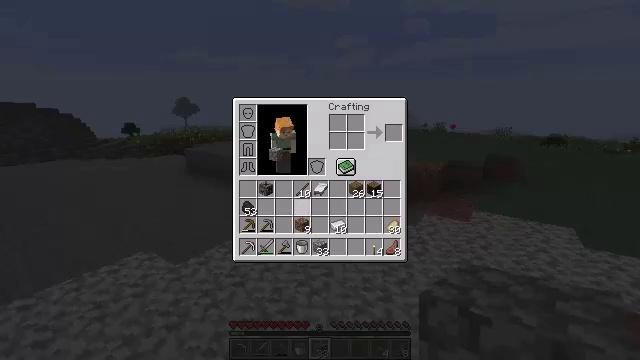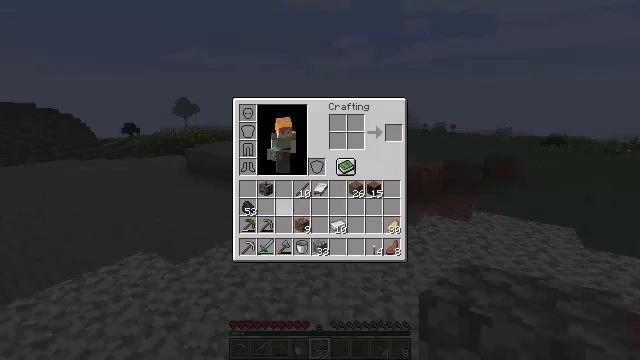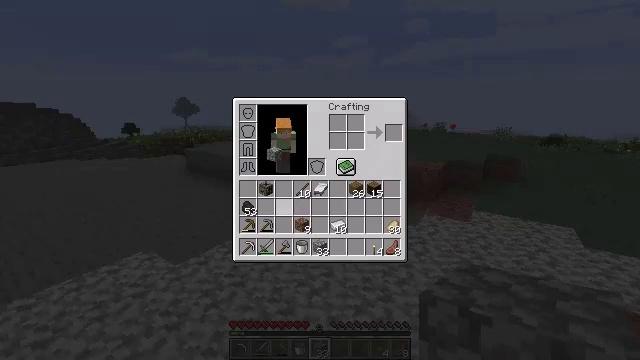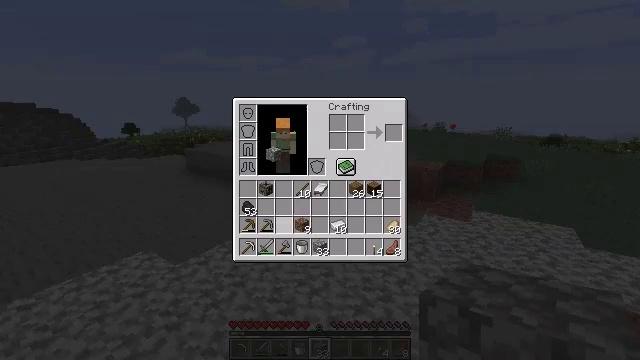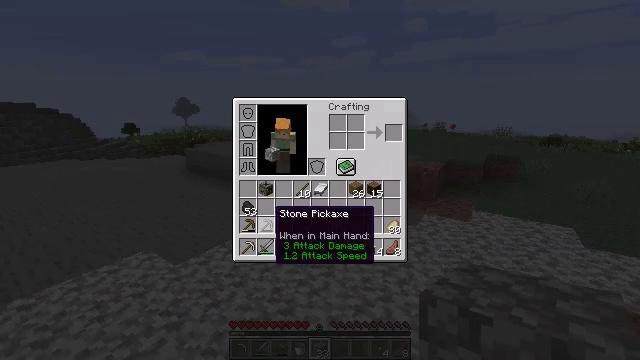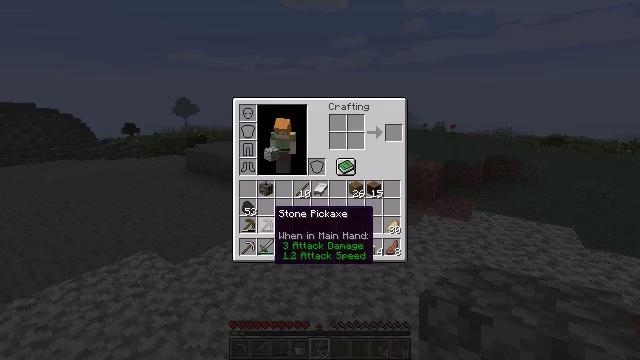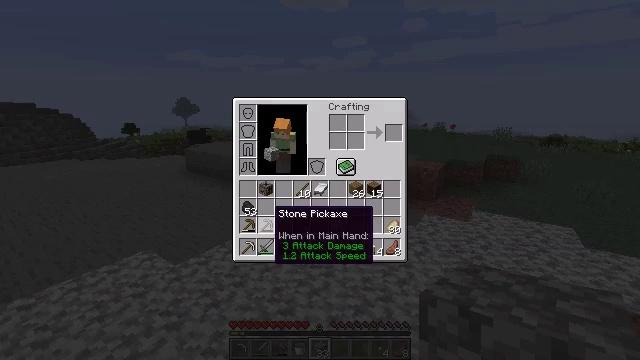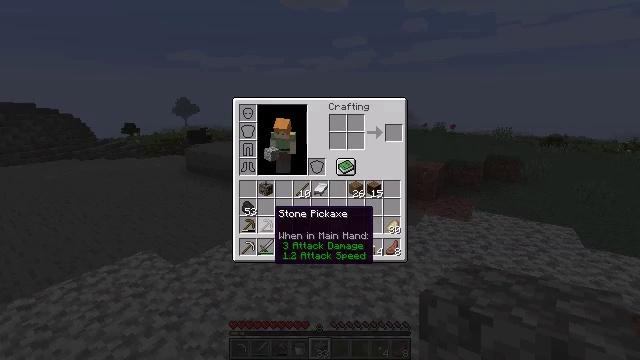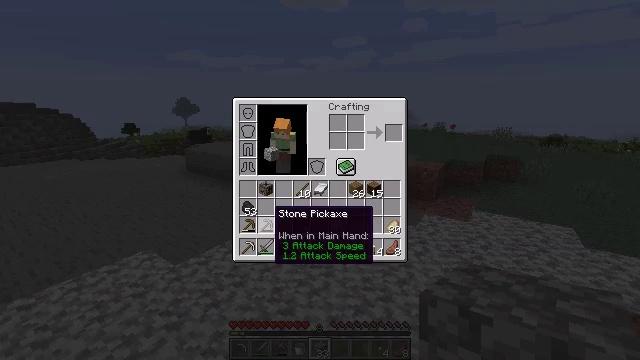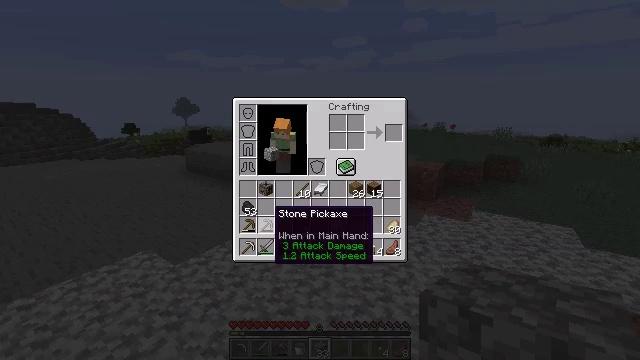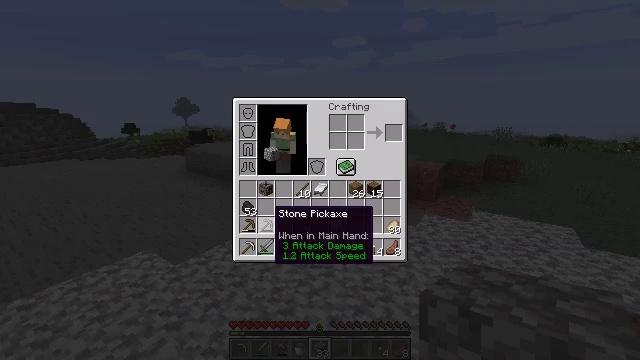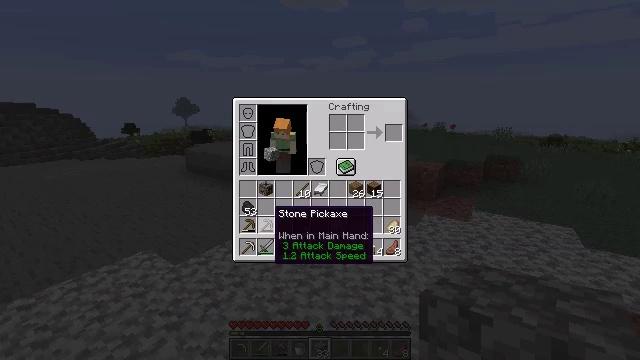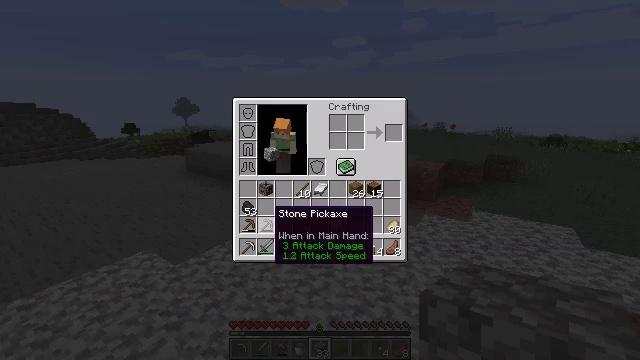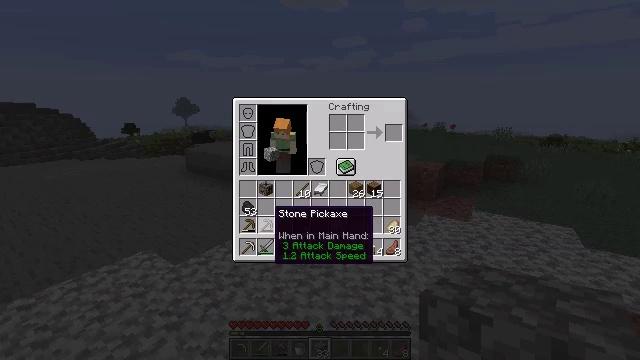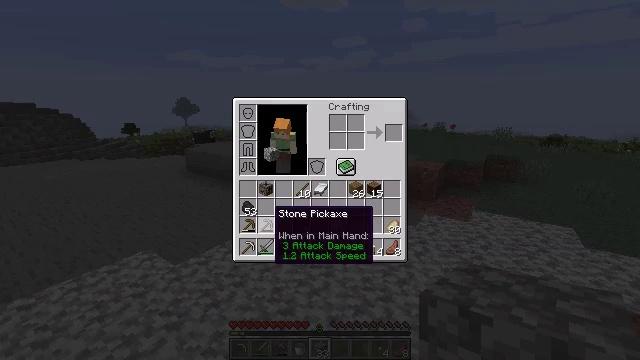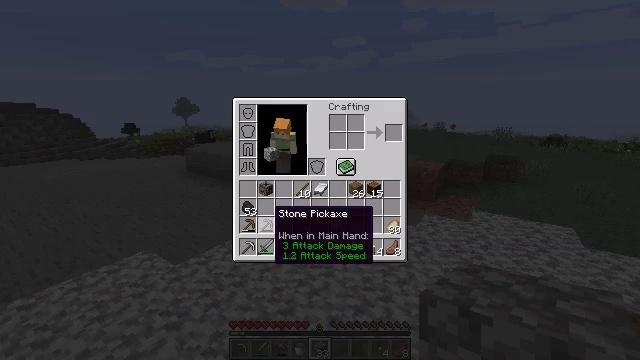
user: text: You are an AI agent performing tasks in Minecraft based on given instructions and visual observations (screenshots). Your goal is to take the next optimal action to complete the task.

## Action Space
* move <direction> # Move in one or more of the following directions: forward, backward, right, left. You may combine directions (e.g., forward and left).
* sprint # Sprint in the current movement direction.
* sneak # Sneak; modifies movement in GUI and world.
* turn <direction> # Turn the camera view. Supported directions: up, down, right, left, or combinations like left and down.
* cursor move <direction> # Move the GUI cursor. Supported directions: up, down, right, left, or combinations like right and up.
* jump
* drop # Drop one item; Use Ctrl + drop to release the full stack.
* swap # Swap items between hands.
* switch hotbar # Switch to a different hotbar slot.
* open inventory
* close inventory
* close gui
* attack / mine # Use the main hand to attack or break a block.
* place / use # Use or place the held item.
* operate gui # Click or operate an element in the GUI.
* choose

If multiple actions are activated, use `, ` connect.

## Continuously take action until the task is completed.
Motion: motion action
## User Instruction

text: Drop a stone pickaxe.
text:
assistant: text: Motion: cursor move left and down
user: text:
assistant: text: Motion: cursor move down
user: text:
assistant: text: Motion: cursor move left
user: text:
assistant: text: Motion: cursor move left
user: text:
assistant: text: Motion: no_op
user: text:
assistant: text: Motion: no_op
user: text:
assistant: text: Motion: no_op
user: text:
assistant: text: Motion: no_op
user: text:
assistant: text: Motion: no_op
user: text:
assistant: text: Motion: no_op
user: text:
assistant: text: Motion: no_op
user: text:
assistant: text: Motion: no_op
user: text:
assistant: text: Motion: no_op
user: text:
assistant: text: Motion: no_op
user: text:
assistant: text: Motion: no_op
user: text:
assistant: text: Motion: no_op
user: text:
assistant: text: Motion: no_op
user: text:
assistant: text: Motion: no_op
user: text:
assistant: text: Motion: no_op
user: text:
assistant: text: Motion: no_op
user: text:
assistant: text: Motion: no_op
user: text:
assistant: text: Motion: no_op
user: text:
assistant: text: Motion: no_op
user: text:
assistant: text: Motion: no_op
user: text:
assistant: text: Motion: cursor move down
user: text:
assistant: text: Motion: cursor move left and down
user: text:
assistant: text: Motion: no_op
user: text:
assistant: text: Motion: no_op
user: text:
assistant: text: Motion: no_op
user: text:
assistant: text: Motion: no_op